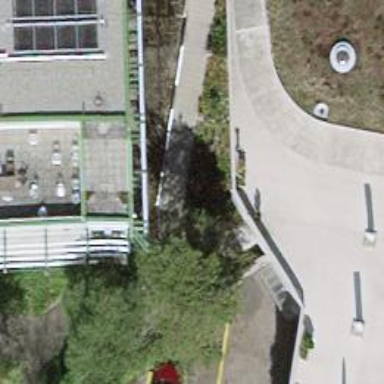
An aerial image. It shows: Concrete steps.